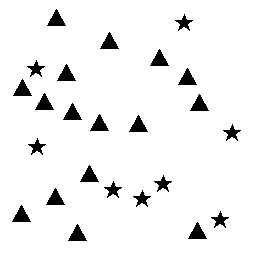
Squares: 0
Triangles: 16
Stars: 8
Total shapes: 24